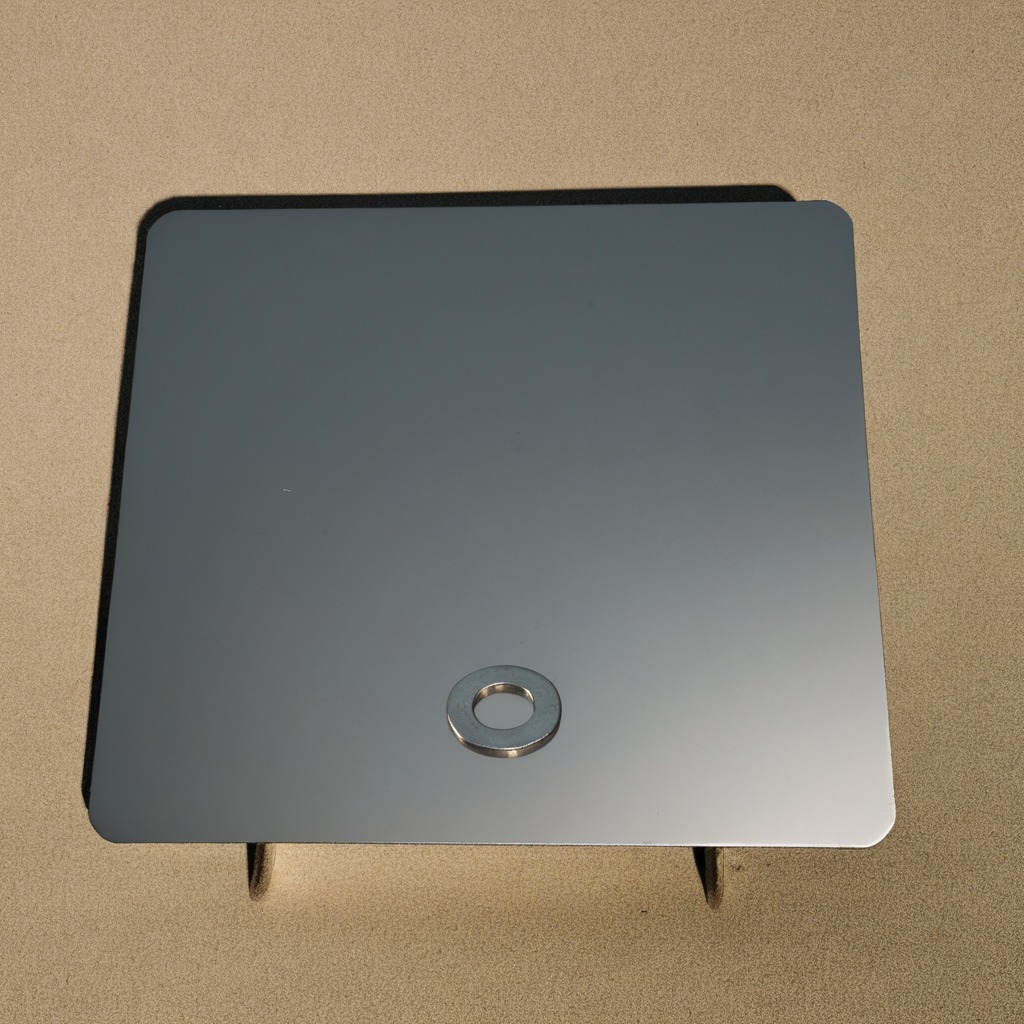
A flat metal washer is lying on the clean utility table in a temporary outdoor tool station.